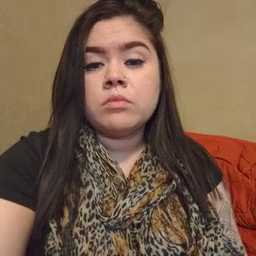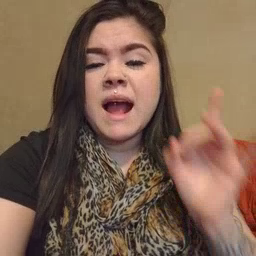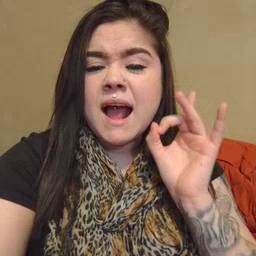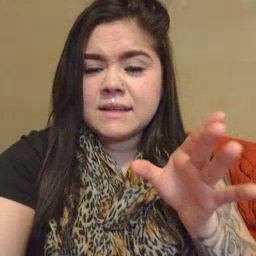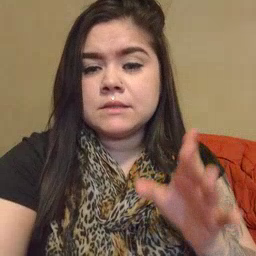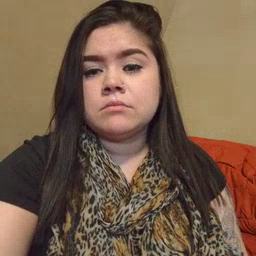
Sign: hate